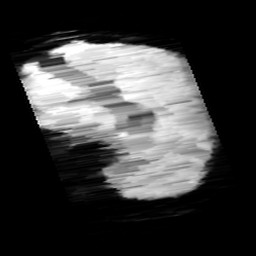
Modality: minIP
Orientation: sagittal
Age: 11
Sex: male
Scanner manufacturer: siemens
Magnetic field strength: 3 T
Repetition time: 0.027 s
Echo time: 0.02 s